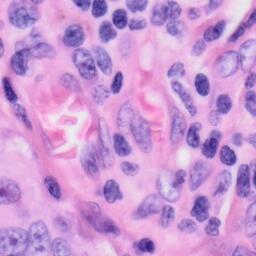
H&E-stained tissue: Skin